Question: Problem: how to not display the start date 31/05 and end date 16/06
These values are not brought into the control via the dataset (hence there can never be any data) as shown in the table below

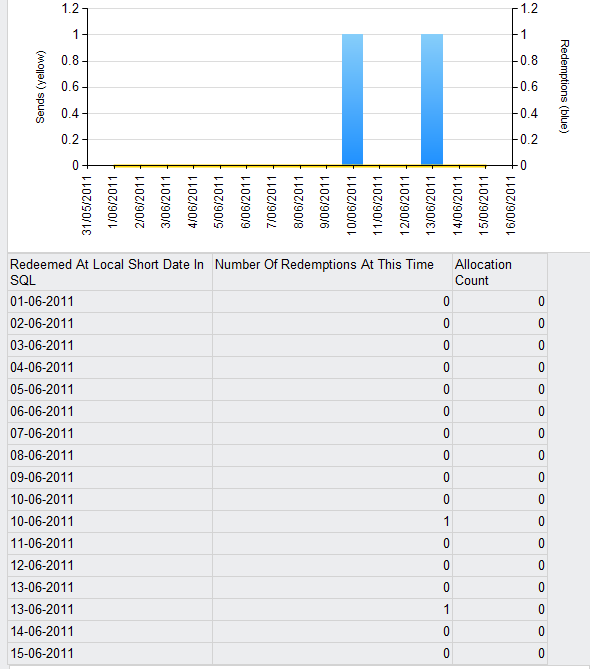
Answer: If you are working with 'SQL Server 2008' reports, you can right-click on the horizontal axis and select Horizontal Axis properties. Refer screenshot #. On the 'Horizontal Axis Properties', click on Labels section and select 'Hide first and last labels along the axis'. Refer screenshot #.
Screenshot # shows sample report output applying the change. Screenshot # shows sample report output applying the change.
Screenshots were taken using 'SSRS 2008 R2'.
Hope that helps.